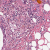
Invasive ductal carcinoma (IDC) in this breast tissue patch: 0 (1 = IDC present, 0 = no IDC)